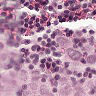
Metastatic tissue present: yes